Question: I work for a creative design studio who likes to break paradigms and convention to create unique website layouts and recently we've started developing horizontal website layouts. While horizontal website layouts look "cool" I've yet to work out how to make them fluid and responsive like you can with a vertical grid based website out-of-the-box.
Normally for a vertical website with a container you'd have a percentage based width on your container element, then set a max-width. With a responsive layout your content infinitely scrolls off of the page, it can vary in width especially if the content is unique and therefore the formula target/context * 100 doesn't really work (or does it?).
Is there perhaps a way to have responsive heights, padding and margins on elements to make it work just like you would a grid based responsive website. I don't mind having to use Javascript but a CSS fix would be ideal.
For your reference an example of the type of layout I am trying to create:

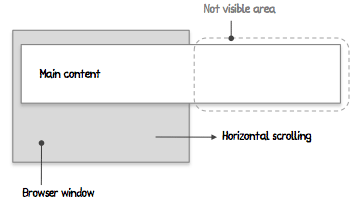
Answer: You can do this with jQuery by calculating the page container div's child elements '.outerWidth' and adding them all together and appending that to the page or div's '.css('width')'
HTML structure:
'''
<div id="main">
<div><img src="#" /></div>
<div><img src="#" /></div>
<div><img src="#" /></div>
</div>
'''
EDIT: I forgot to add the css, but the main point here is you would want the child divs of '#main' to be floating left.
Javascript:
'''
function() {
var window_width = jQuery(window).width(),
container = jQuery('#main'),
page_width = 0;
// Grab every child element of the "main" container
container.children().each(function(index){
var incl_margin = true,
$this = jQuery(this);
// Check if each child element has a margin-left or margin-right
if ( parseInt($this.css('margin-left')) < 0 || parseInt($this.css('margin-right')) < 0 ) {
var incl_margin = false;
}
// Get element's width including margins (if they exist from above)
var width = $this.outerWidth(incl_margin);
page_width += width;
});
// Add total width of containers elements as the containers width
if(page_width > 0)
container.css({'width' : page_width + 'px'});
}
}
'''